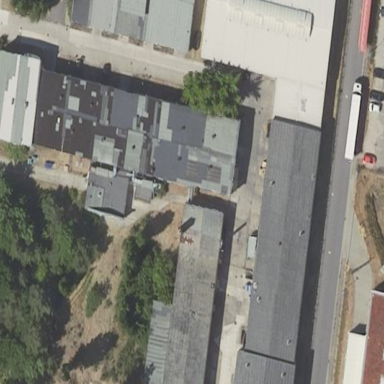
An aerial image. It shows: Industrial building.